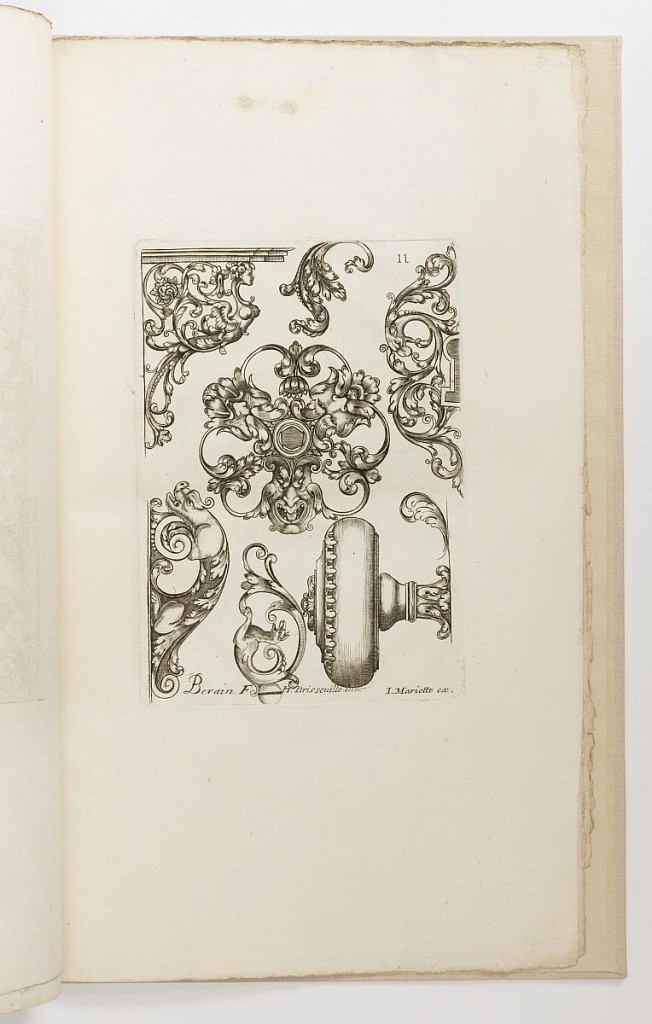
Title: Plate 11, from Diverses pièces de serruriers (Various Designs for Locksmiths)
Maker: Hugues Brisville, French, active ca. 1663
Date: after 1662
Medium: Engraving on laid paper
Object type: Print
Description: Vertical rectangle showing designs for a variety of metalwork objects. At right, half of an escutcheon; at left, a bracket; below, a handle.